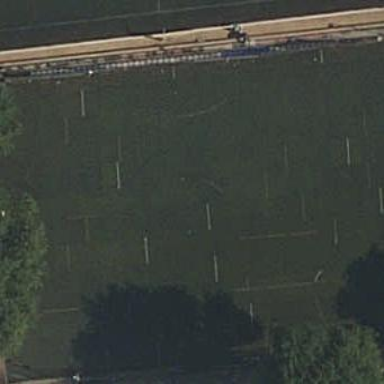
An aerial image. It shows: Soccer pitch with artificial turf for leisure sports activities.